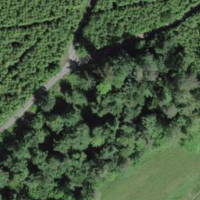
EUNIS habitat code: 44
Species observed at this site:
Cirsium arvense
Tussilago farfara